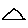
Label: triangle